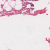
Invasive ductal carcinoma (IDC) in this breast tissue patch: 0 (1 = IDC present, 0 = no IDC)